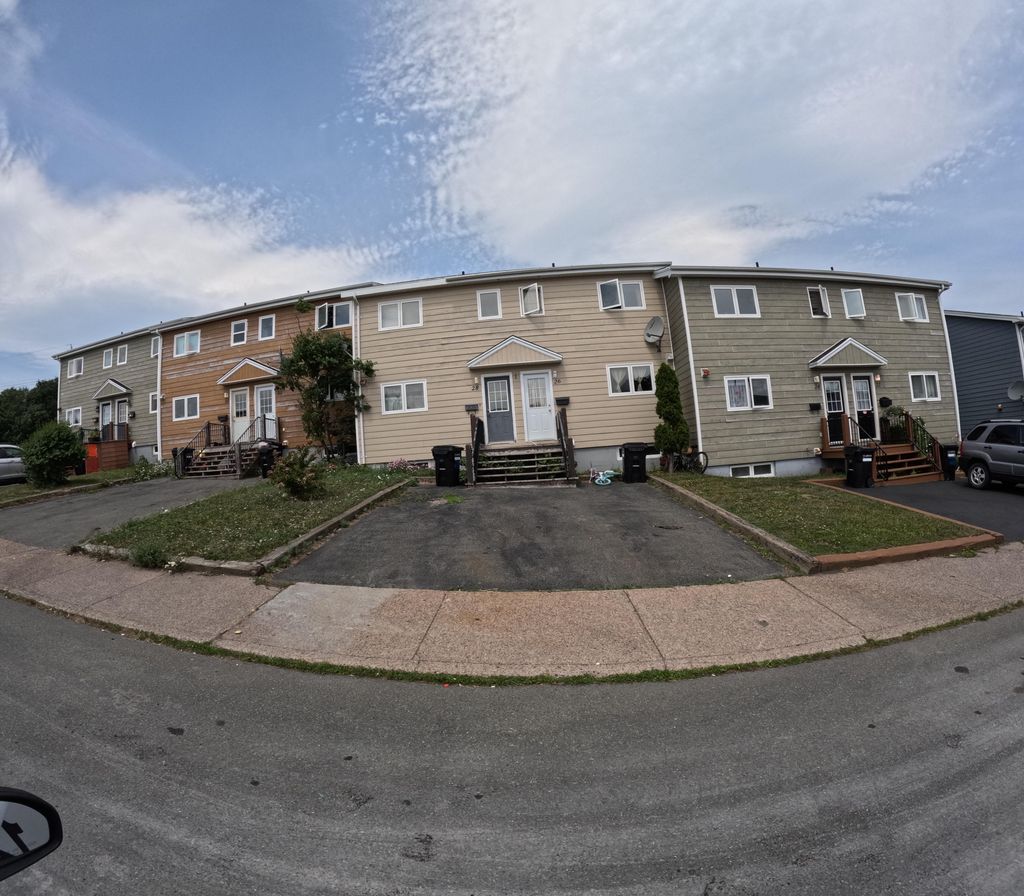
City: st_johns